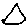
Label: triangle